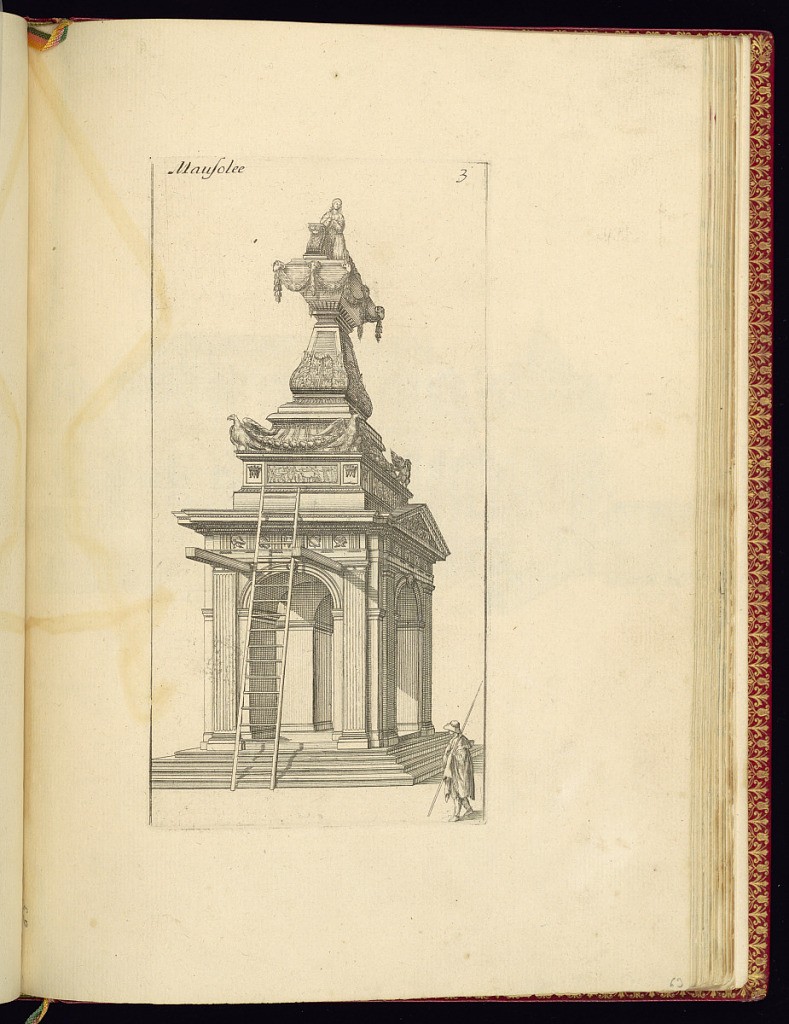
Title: Mausolee
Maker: Jean Marot, French, 1619 - 1679
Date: ca.1635–ca.1660
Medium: Etching on laid paper
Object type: Print
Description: Design for a classical mausoleum in the shape of a monumental arch with fluted pilasters, metope frieze and pediment, topped with a coffin on plinth with a sculpture of a kneeling figure on top. The decoration features classical motifs including acanthus leaves, festoons, friezes, eagles, and gadrooning. There is a large ladder leading up to the top of the monument and a standing figure in the foreground to the right. The plate is titled and numbered.